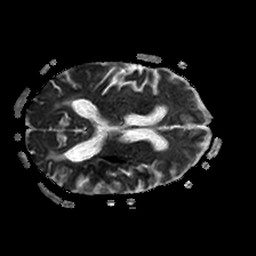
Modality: ADC
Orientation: axial
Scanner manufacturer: philips
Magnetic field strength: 1.5 T
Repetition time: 3.395 s
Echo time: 0.06922 s